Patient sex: M
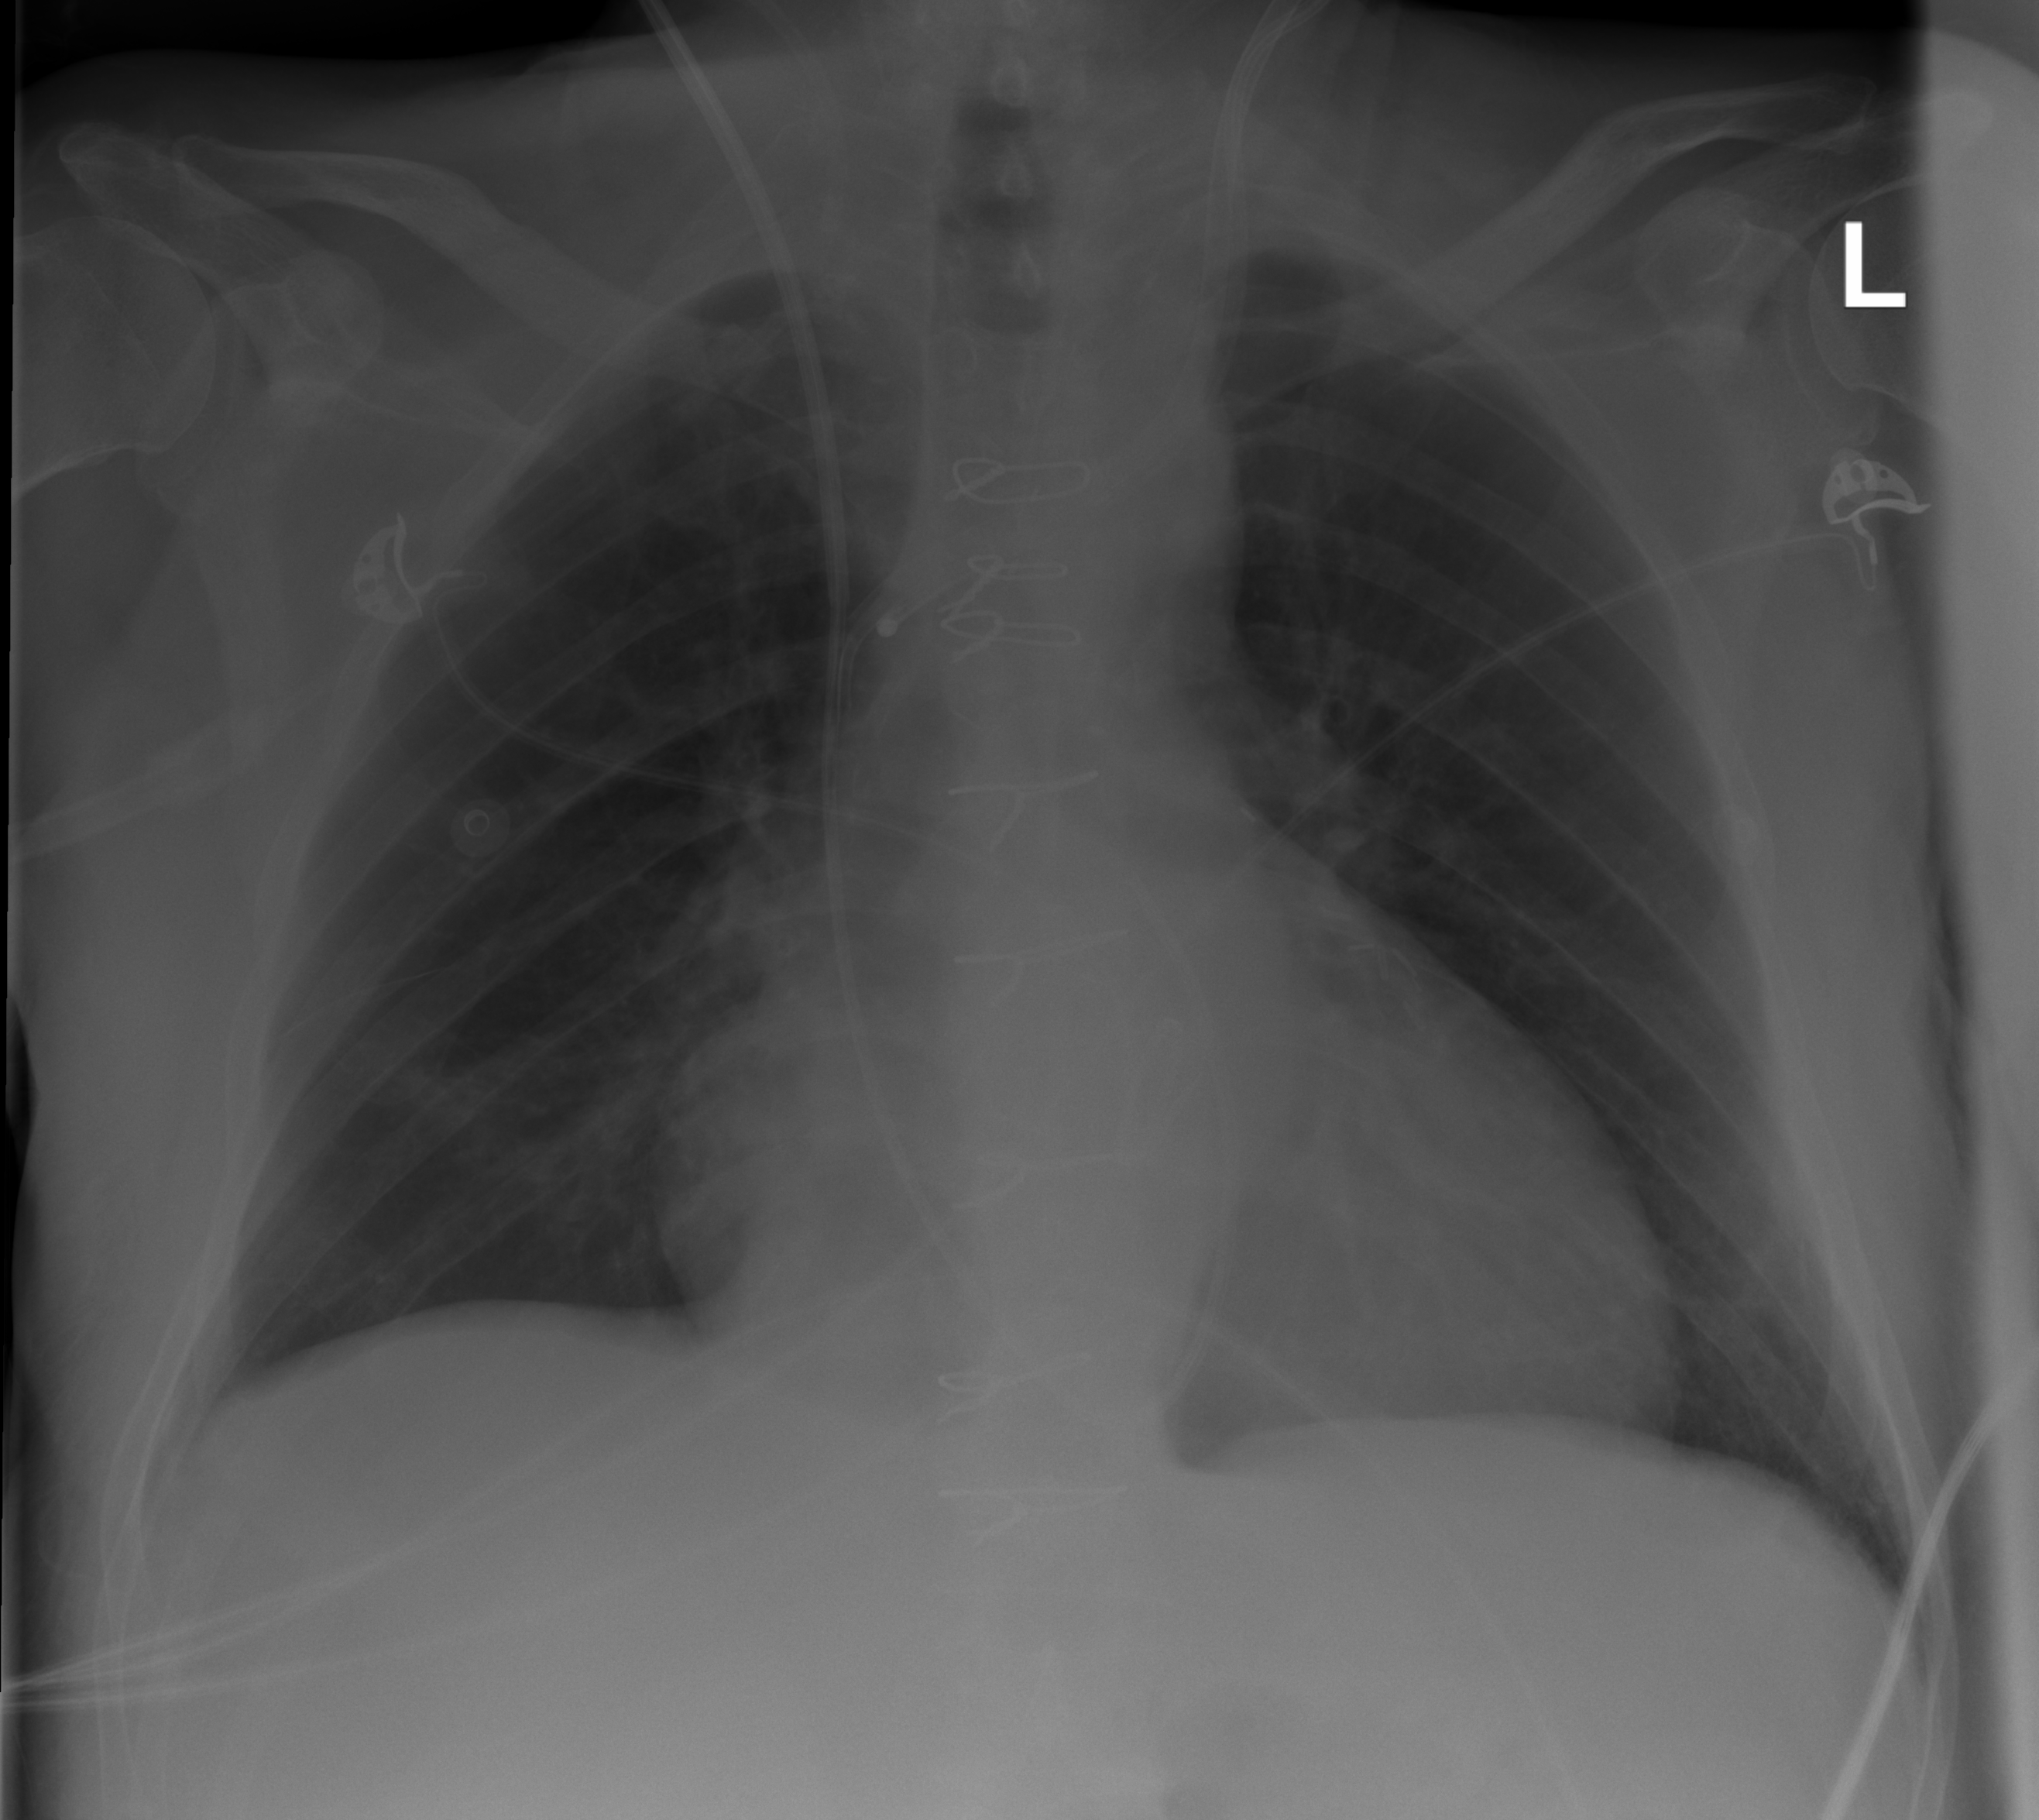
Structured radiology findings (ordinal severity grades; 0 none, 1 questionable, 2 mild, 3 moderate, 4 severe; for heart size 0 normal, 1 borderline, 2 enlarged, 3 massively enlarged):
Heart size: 2
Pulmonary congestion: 1
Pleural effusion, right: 0
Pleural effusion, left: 0
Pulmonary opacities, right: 1
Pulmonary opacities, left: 0
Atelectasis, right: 2
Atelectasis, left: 1